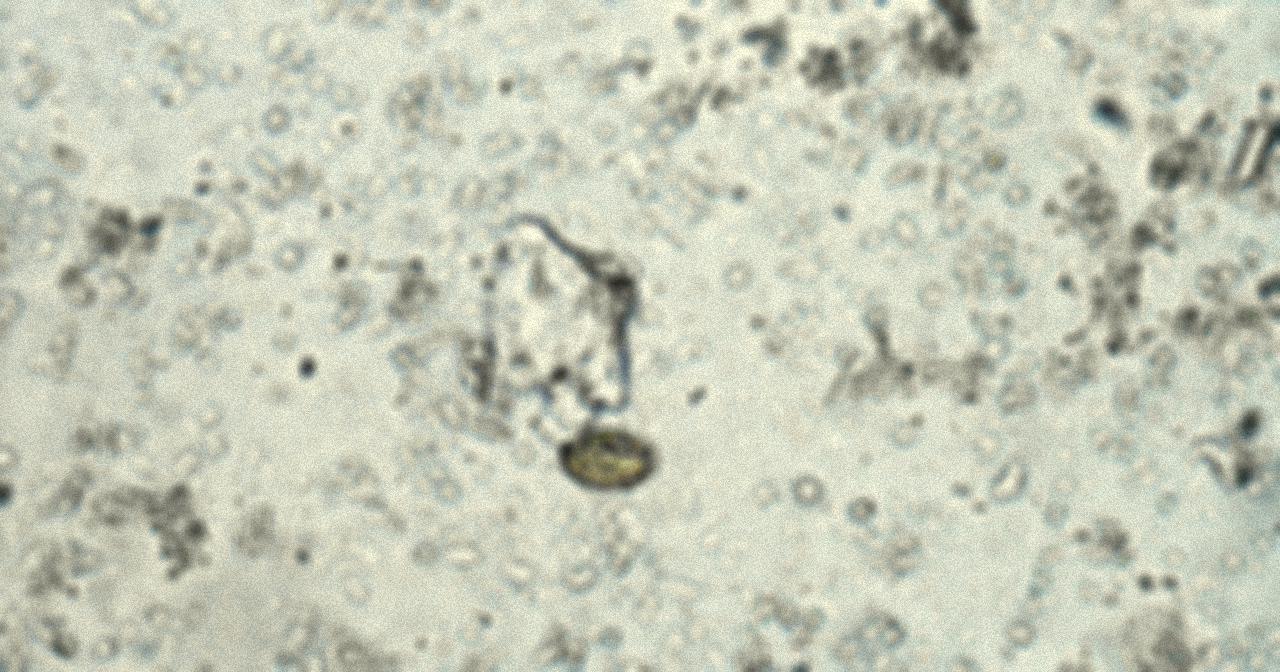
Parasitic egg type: Opisthorchis viverrine